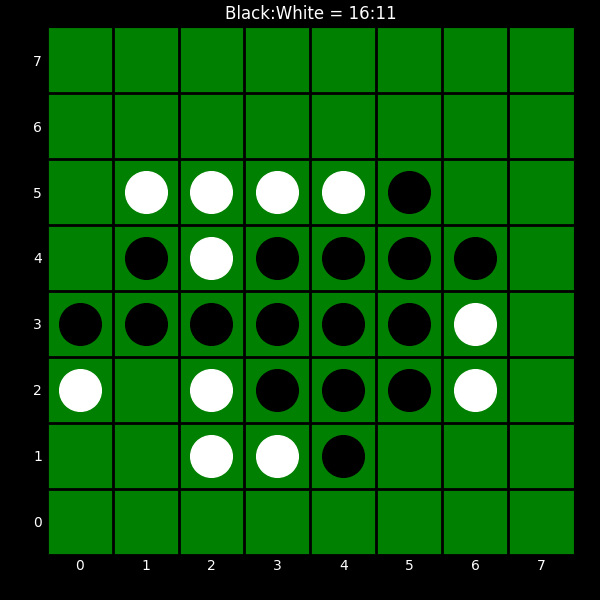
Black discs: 16
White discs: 11